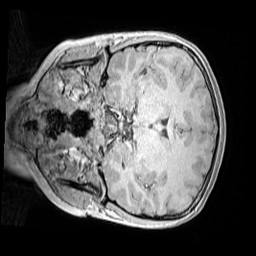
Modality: MP2RAGE
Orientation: coronal
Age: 10
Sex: female
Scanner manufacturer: siemens
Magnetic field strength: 3 T
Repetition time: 4 s
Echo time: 0.00299 s